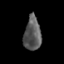
Tissue: skin
Cell type: T cells
Senescence score: 0.286
Nuclear area (px): 559
Mean DAPI intensity: 89.998